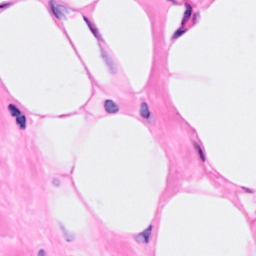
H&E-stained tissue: Breast